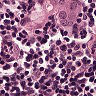
Metastatic tissue present: yes